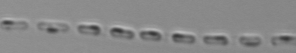
Label: Skeletonema